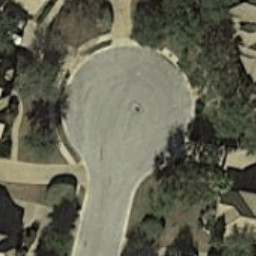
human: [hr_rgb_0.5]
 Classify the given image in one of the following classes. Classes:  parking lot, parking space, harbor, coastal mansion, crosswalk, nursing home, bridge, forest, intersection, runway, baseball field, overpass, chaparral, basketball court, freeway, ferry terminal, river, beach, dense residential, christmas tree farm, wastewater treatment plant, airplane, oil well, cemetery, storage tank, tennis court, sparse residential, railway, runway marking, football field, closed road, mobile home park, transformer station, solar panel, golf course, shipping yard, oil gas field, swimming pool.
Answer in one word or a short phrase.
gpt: closed road